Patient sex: M
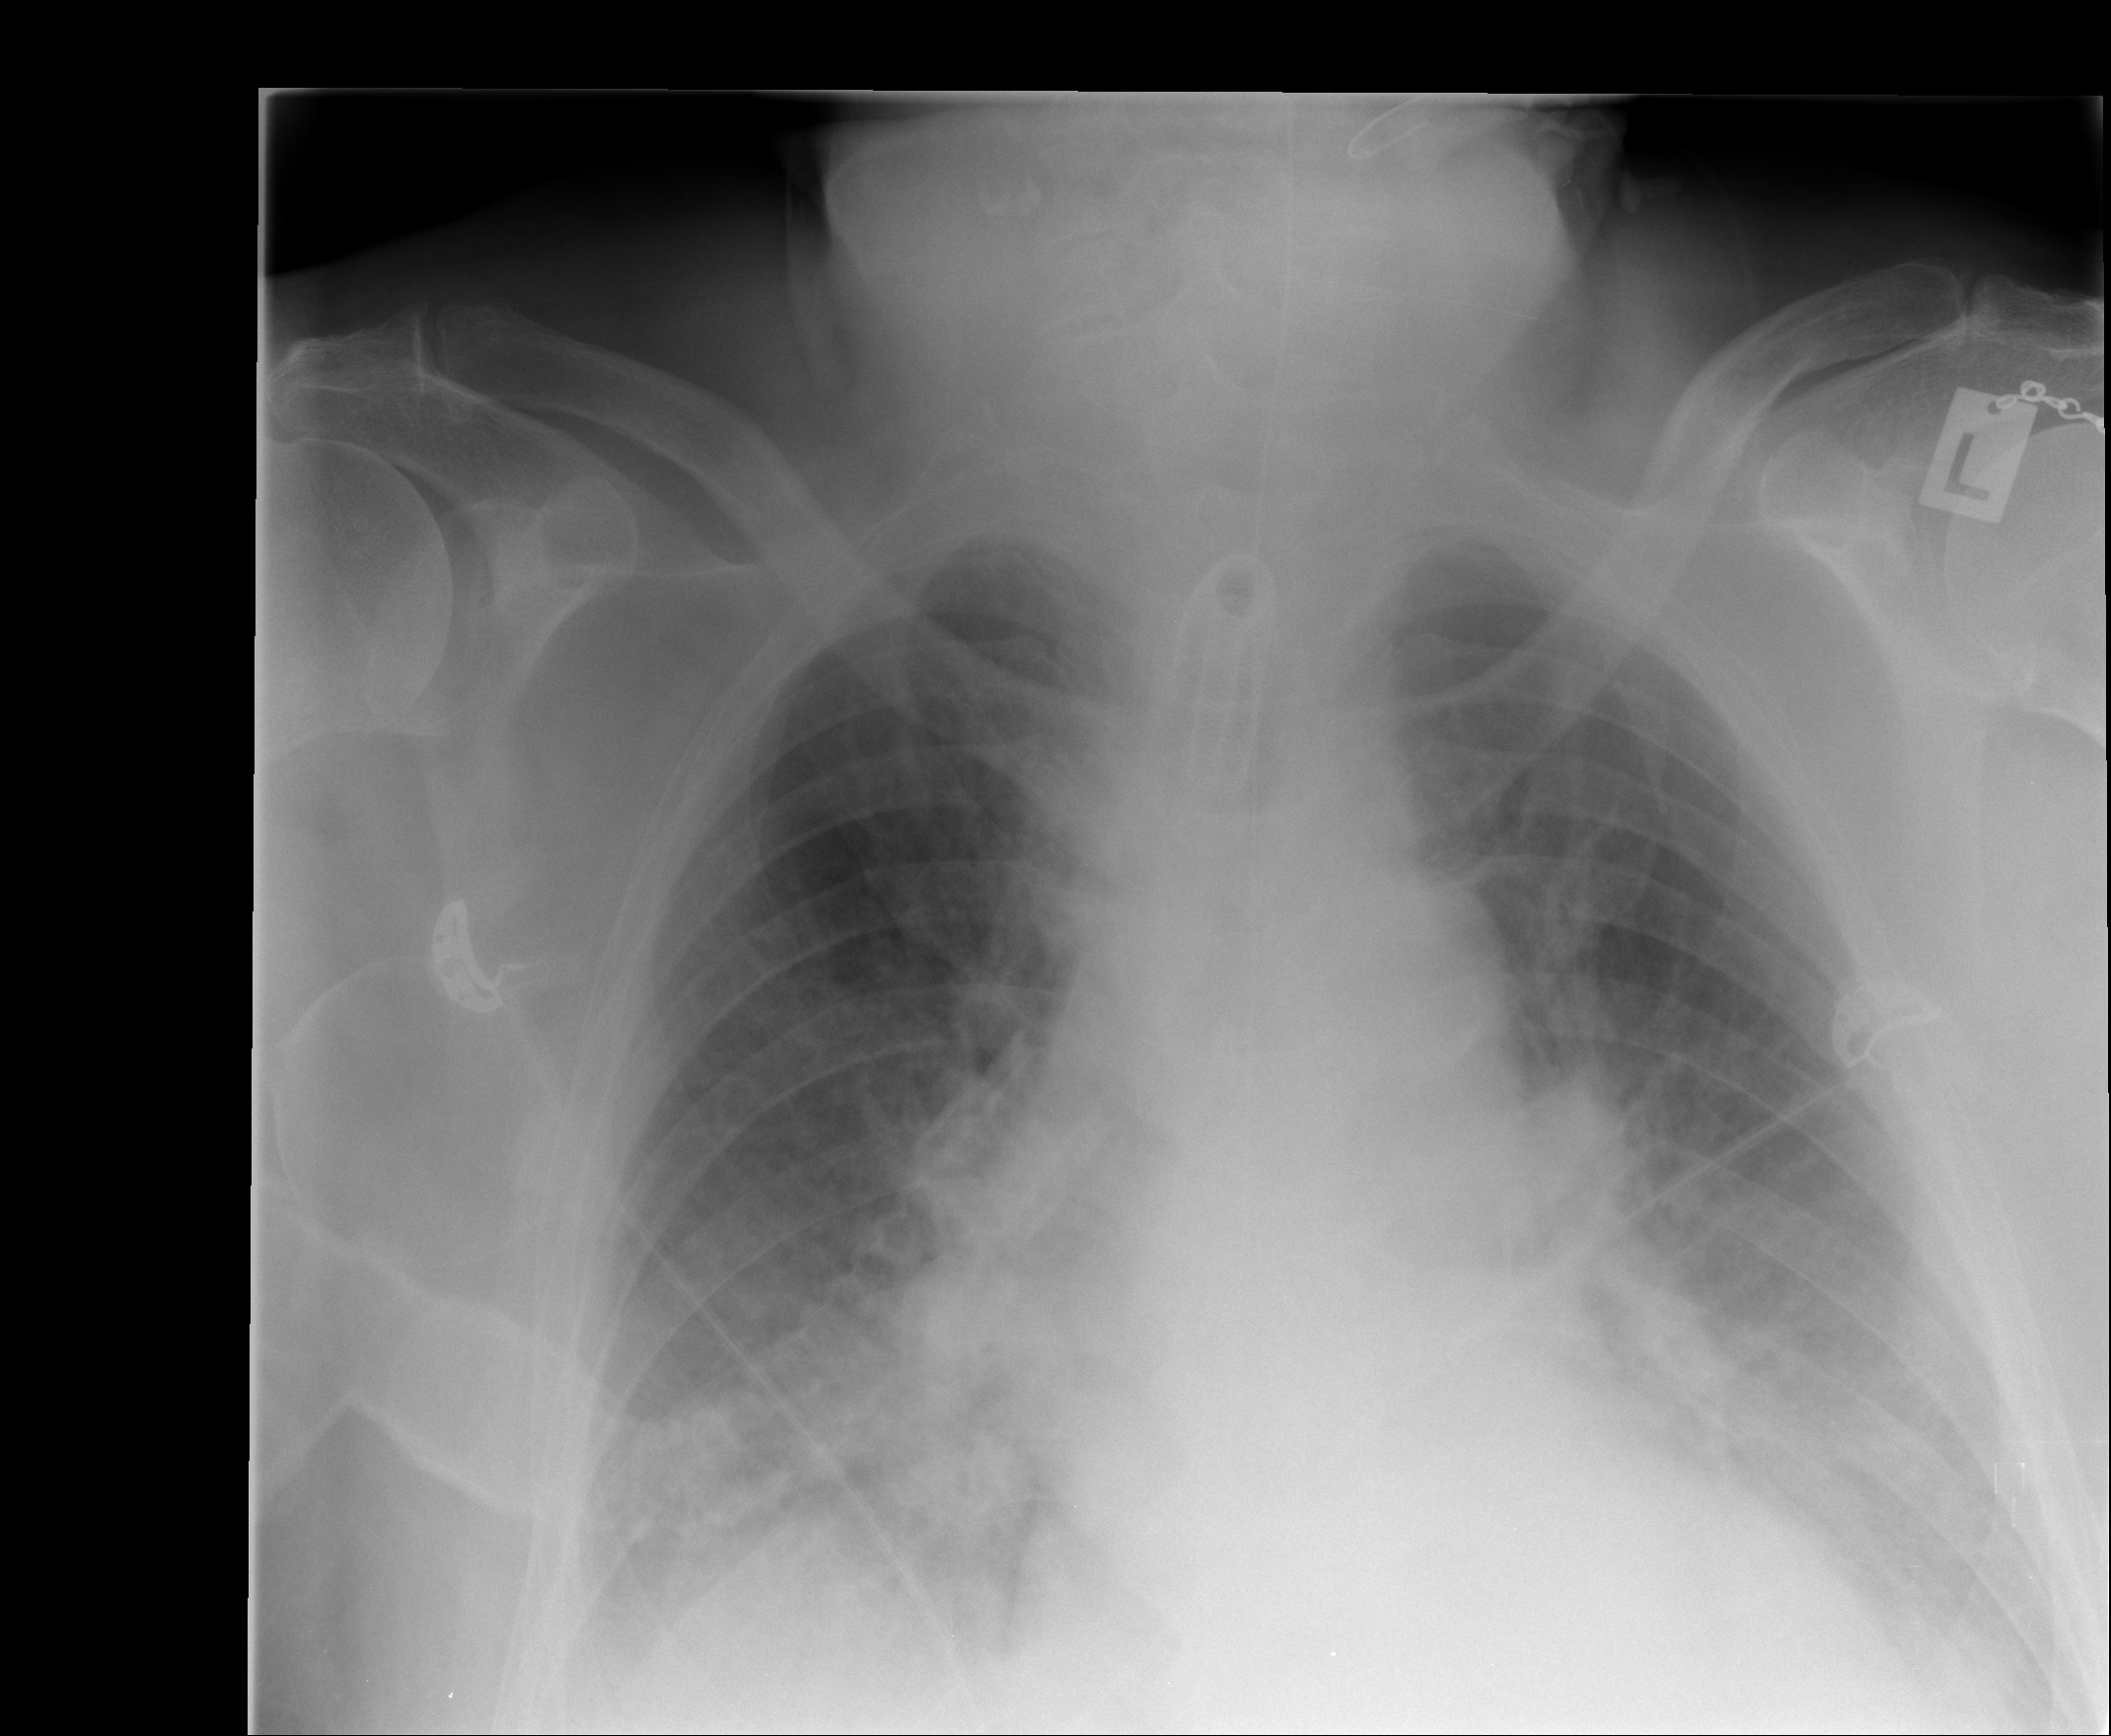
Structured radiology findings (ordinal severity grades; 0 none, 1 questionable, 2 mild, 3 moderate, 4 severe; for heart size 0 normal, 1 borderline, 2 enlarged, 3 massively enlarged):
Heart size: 1
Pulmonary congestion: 2
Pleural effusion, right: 2
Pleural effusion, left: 2
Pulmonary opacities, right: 0
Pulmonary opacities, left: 0
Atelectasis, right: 0
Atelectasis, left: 0